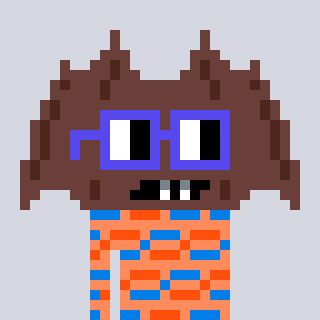
a pixel art character with square blue glasses, a bat-shaped head and a peachy-colored body on a cool background